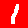
Digit: 1